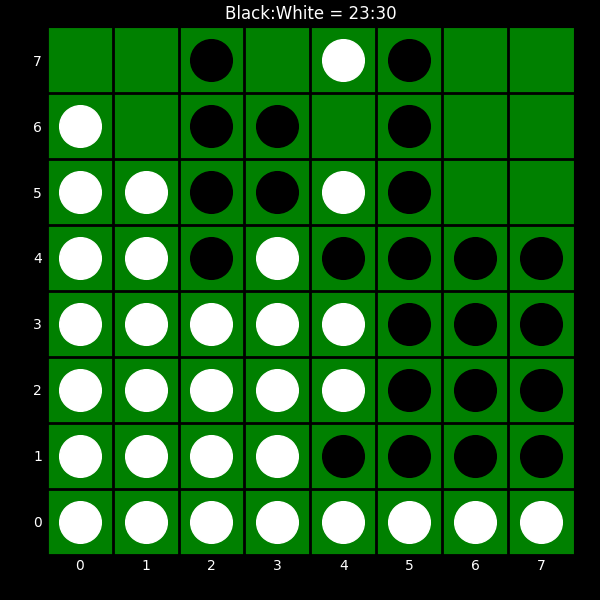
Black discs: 23
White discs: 30